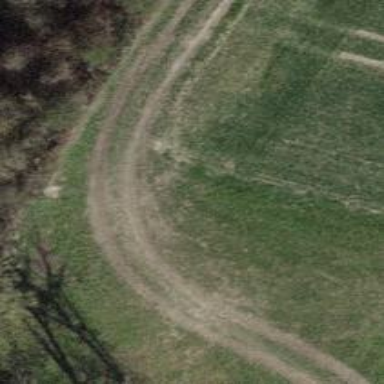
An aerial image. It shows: Grass track with grade 5 tracktype.